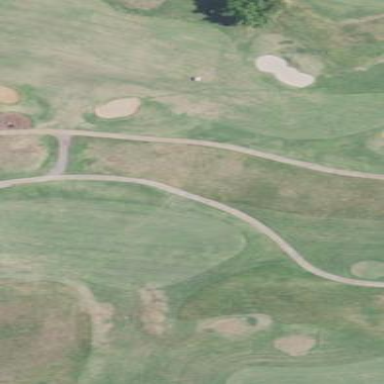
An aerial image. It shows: Area of rough grass used for golf.